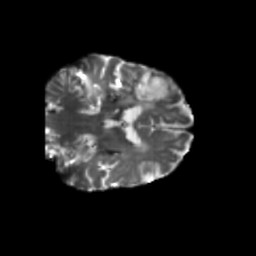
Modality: T2w
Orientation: coronal
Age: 75
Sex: male
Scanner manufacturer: siemens
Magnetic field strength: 3 T
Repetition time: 5.47 s
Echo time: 0.0854 s